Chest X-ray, PA view. Patient: 55 years old, sex M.
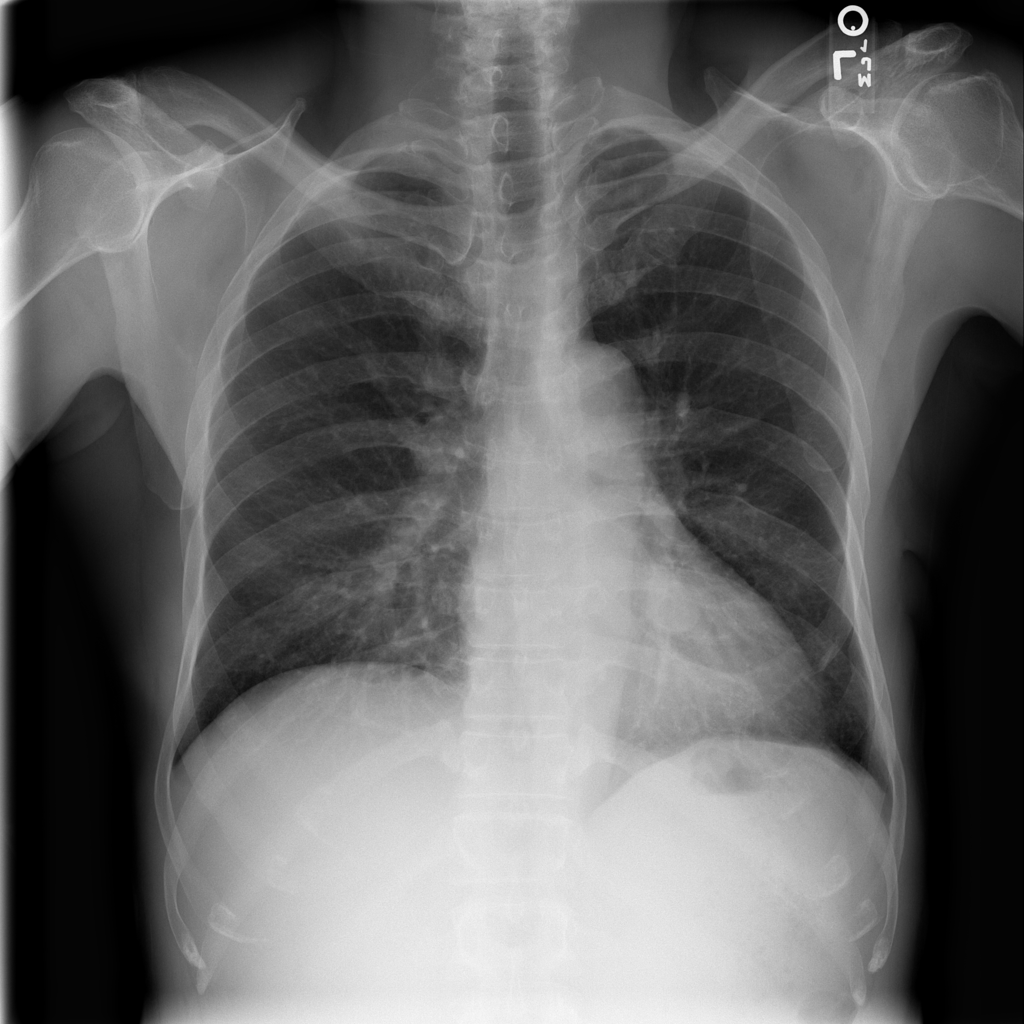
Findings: No Finding